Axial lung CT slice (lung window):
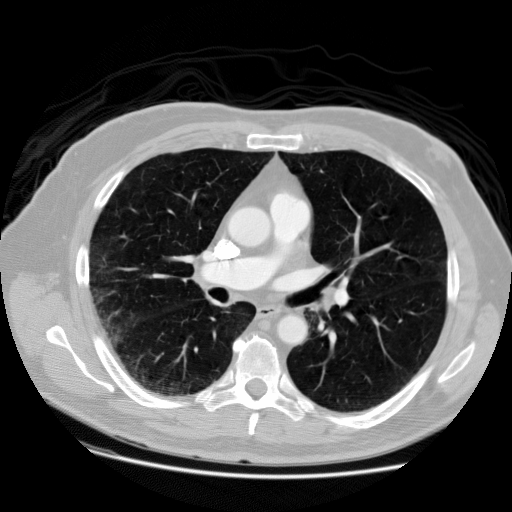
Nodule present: no